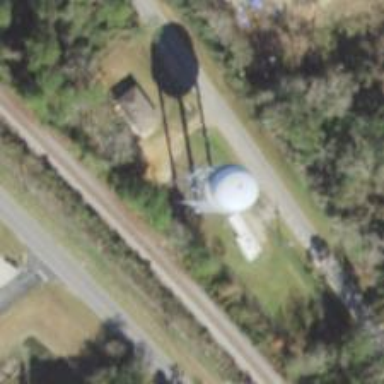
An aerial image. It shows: Water tower that is man-made.